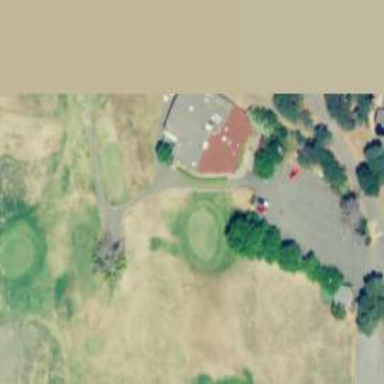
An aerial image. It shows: Path used for both walking and golf.